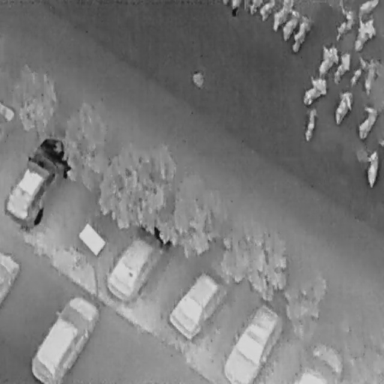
There are 24 objects shown in the infrared image, including six Cars, and 18 Bicycles.